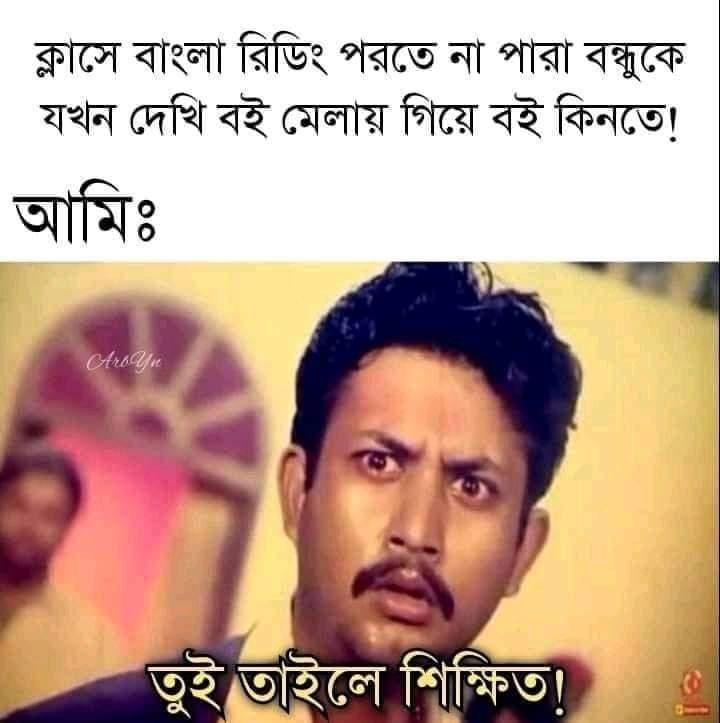
Caption:  ক্লাসে বাংলা রিডিং পরতে না পারা বন্ধুকে যখন দেখি বই মেলায় গিয়ে বই কিনতে !    আমিঃ   তুই তাইলে শিক্ষিত !
Label: non-hate